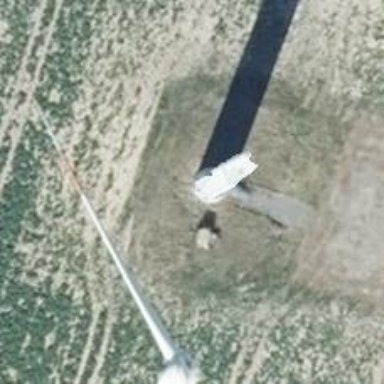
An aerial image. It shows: Wind turbine generator made by Vestas. The generator utilizes wind as its power source and belongs to the horizontal axis type.